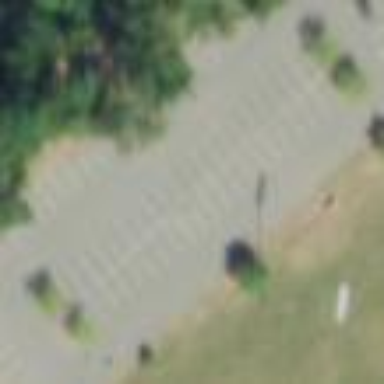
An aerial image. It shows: Asphalt parking aisle road for service vehicles.